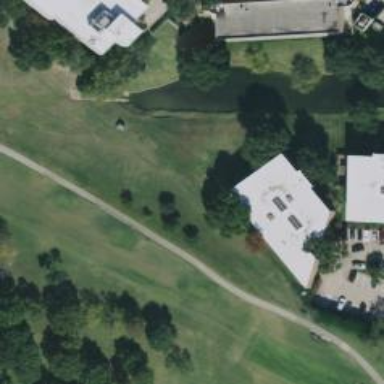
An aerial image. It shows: Service road used as golf cart path.